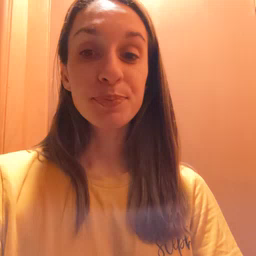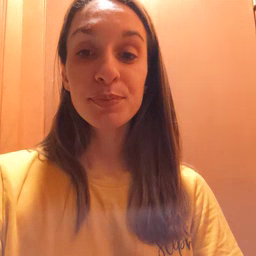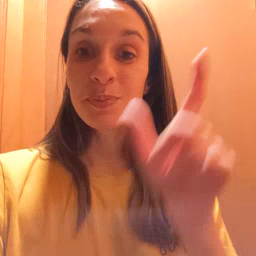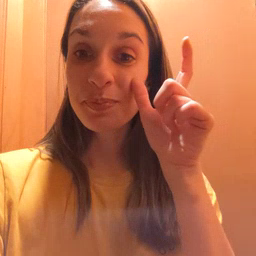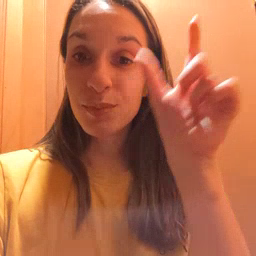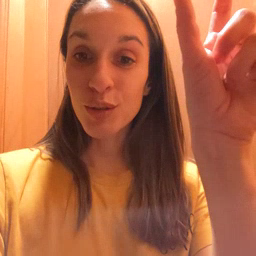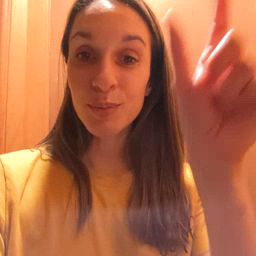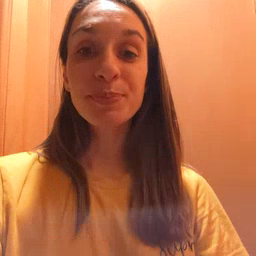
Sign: moon